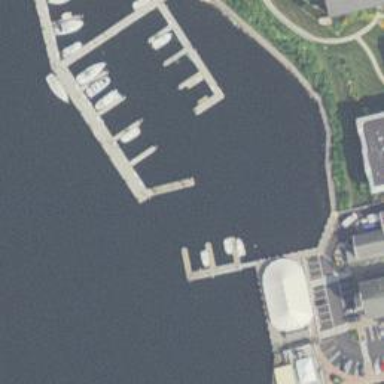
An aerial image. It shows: Man-made pier.